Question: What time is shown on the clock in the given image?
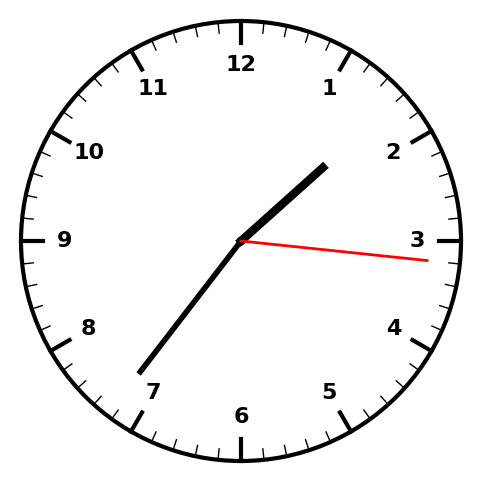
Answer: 01:36:16